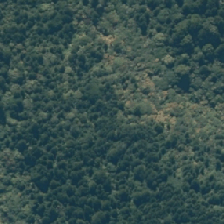
Land cover: indigenous_forest